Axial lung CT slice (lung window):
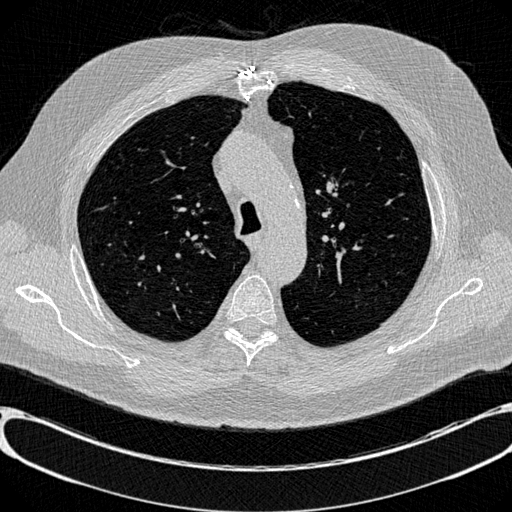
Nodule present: no